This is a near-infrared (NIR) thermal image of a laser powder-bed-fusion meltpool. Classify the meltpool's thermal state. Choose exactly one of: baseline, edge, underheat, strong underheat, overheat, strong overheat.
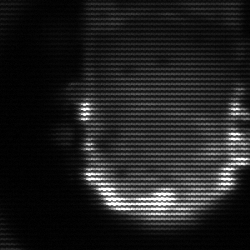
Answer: baseline